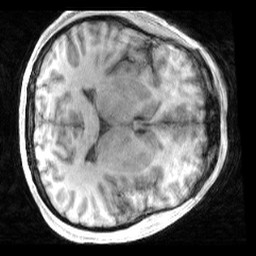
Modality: T1w
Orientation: axial
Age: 25
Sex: male
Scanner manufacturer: siemens
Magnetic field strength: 3 T
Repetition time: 2.4 s
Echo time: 0.00231 s